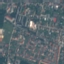
Land use / land cover: Residential